Field crop: maize
Growth stage: 2
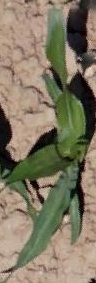
Species: maize